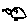
Label: bird